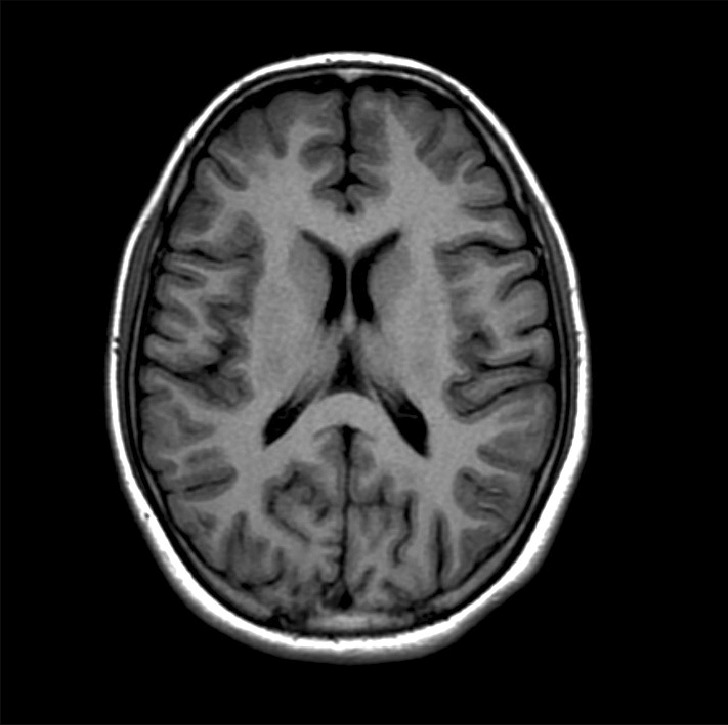
Label: notumor